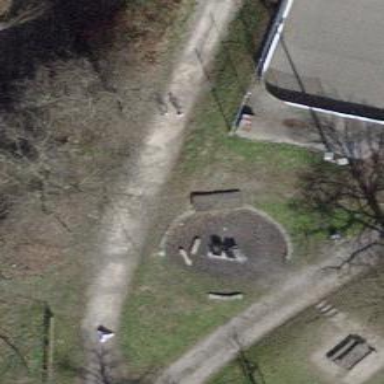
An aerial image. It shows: Barbecue facility.